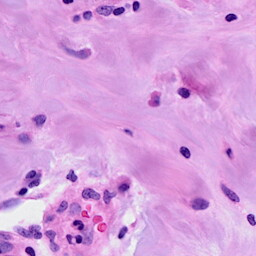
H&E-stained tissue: Breast